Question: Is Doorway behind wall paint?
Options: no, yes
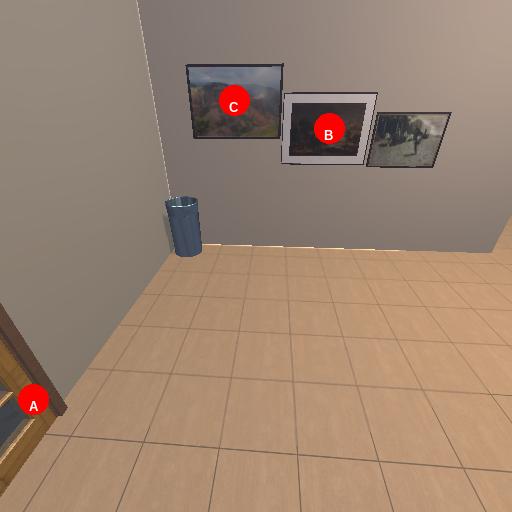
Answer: no